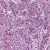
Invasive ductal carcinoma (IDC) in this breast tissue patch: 1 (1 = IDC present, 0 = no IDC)